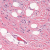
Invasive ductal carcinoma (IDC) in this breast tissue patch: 1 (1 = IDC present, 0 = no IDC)